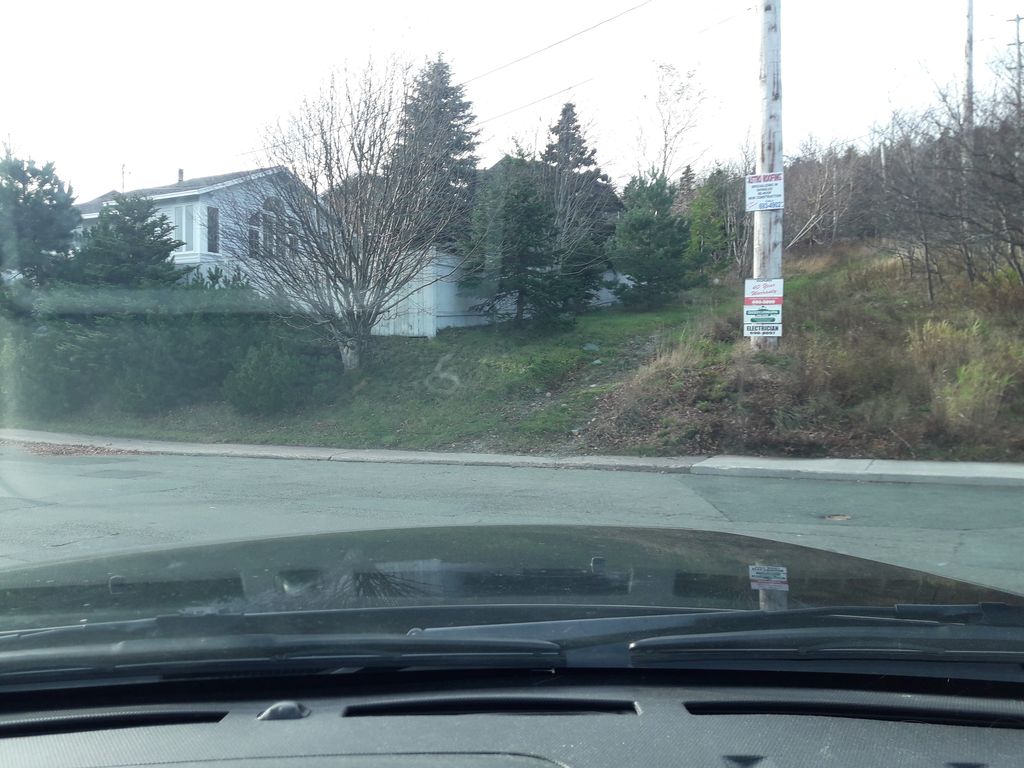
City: st_johns